Interaction volume radius: 10 \u00c5
Interaction volume height: 20 \u00c5
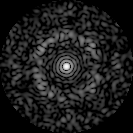
Disorder parameter: 0.7645